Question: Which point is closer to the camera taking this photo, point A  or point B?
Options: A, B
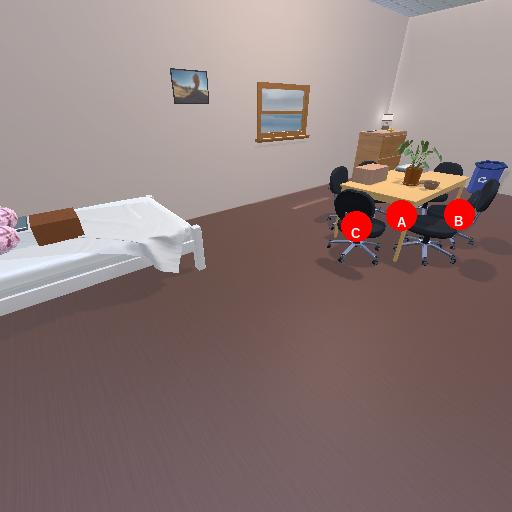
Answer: A